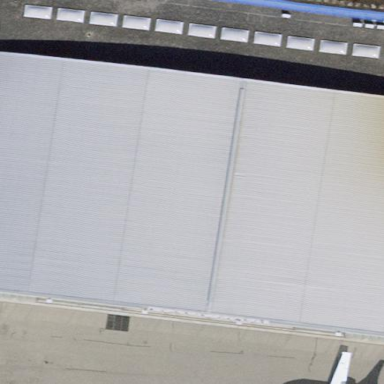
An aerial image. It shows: Hangar located at airport.